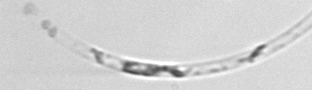
Label: Guinardia_striata